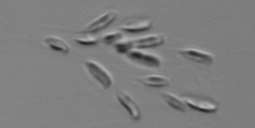
Label: Dinobryon